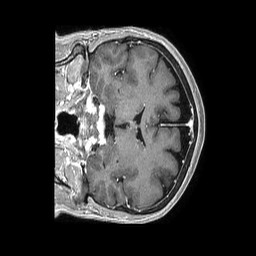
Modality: T1w
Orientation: coronal
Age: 65
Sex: female
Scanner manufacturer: philips
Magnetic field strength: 1.5 T
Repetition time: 0.007502 s
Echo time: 0.003404 s